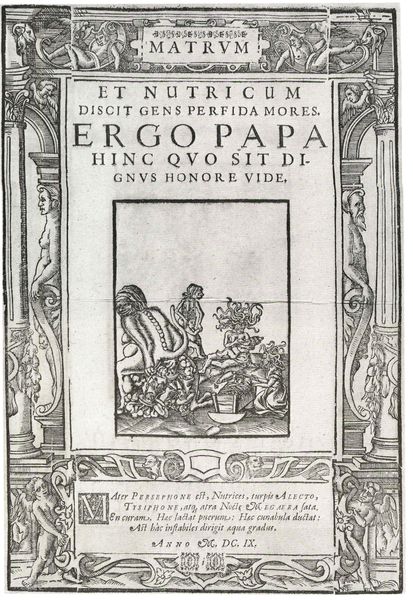
Titel: Matrvm Et Nutricum Discit Gens Perfida Mores
Künstler: Cranach-Schule
Institution: (Seriendruck)
Schlagwörter: dunkel, gruppe, menschen, sitzen, grau, hell, schmuck, schwarz, skizze, stützen, szene, säule, säulen, weiss, zeichnung, tier, leute, ornament, architektur, mensch, rahmen, stehen, bild, blatt, front, engel, schwanz, holzschnitt, schrift, papier, liegen, grafik, graphik, rand, figuren, lehnen, column, columns, men, ornate, papst, people, white, women, black, figures, hair, old, woman, ornamente, verzierung, pattern, print, buch, rechteck, druck, stich, titel, kupfer, seite, text, buchstaben, überschrift, titelblatt, worte, dämon, buchdruck, buchseite, cover, deckblatt, vorderseite, titelseite, schnörkel, skulpturen, statuen, teufel, angel, angels, classic, classical, greek, life, man, naked, roman, wesen, fabelwesen, child, prince, scroll, plants, drawing, paper, emblem, putten, kupferstich, black and white, decoration, mother, animals, illustration, line, tail, putti, beard, chimäre, devil, myth, snakes, phantasiewesen, writing, sculpture, wings, bright, geburt, wiege, monster, ancient, leaves, design, renaissance, latein, art, statues, back, box, engraving, initial, lines, book, atlas, druckschrift, figure, leaf, baby, goat, pillar, codex, script, kodex, ex libris, hermen, bible, page, stock, latin, illumination, mutterschaft, guide, words, image, manuscript, monochromatic, year, printed, m, et, propaganda, flugblatt, ergo papa, nutricum, buchcover, matrum, frontspiez, forntspiz, medusa, demon, caryatid, frontispiece, number, title, frontispice, title page, cradle, orint, block print, illuminated, blackwhite, honor, papa, ergo, latinum, drawn, imp, methology, colloms, spine, mdeusa, defacate, et nutricum, decorated initial, scriptures, workds, manual, pap, matrvn, quo, inside cover, et nutrigum, hinc quo sit dignus honore vide, persephone, front page, hinc qvo, matrvm, giorgio vasari, demeter, witzfigur, entspant, therefore, ceres, defil, instruct, intrest6, hinc, qvo, vide, mdcix